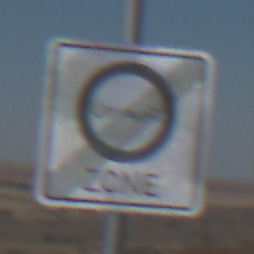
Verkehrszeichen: EndeUmweltzone
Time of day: Midday
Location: Outdoor (Nature)
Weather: Clear
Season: NotSpecified
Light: Natural